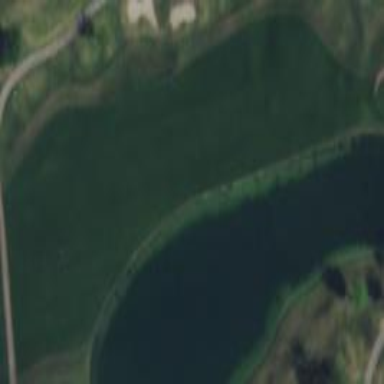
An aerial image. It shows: Golf fairway surrounded by grass.